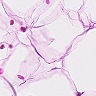
Metastatic tissue present: no